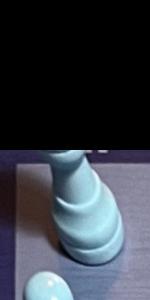
Label: Rook_White